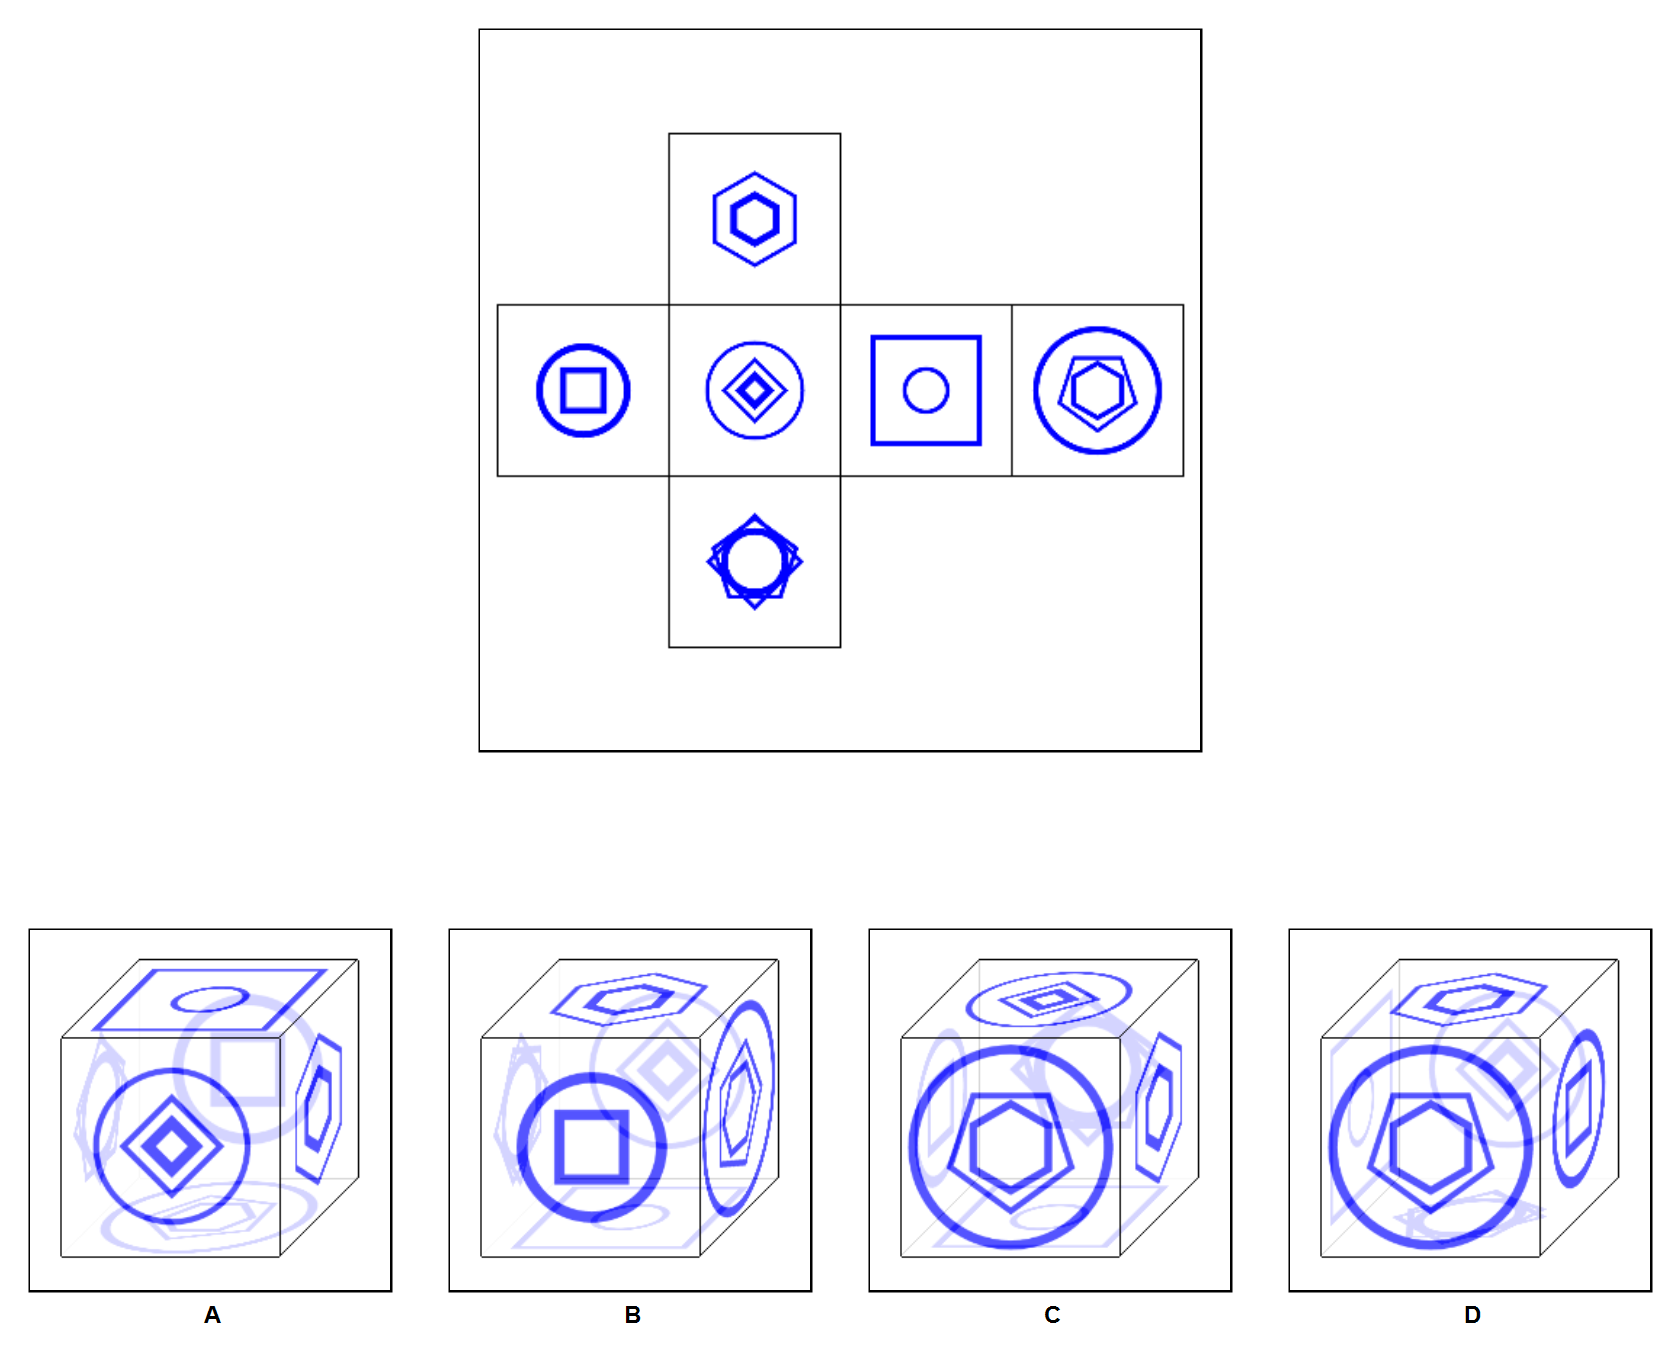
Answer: D